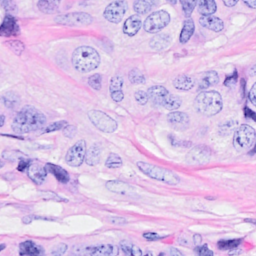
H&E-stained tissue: Breast